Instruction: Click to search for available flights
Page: home
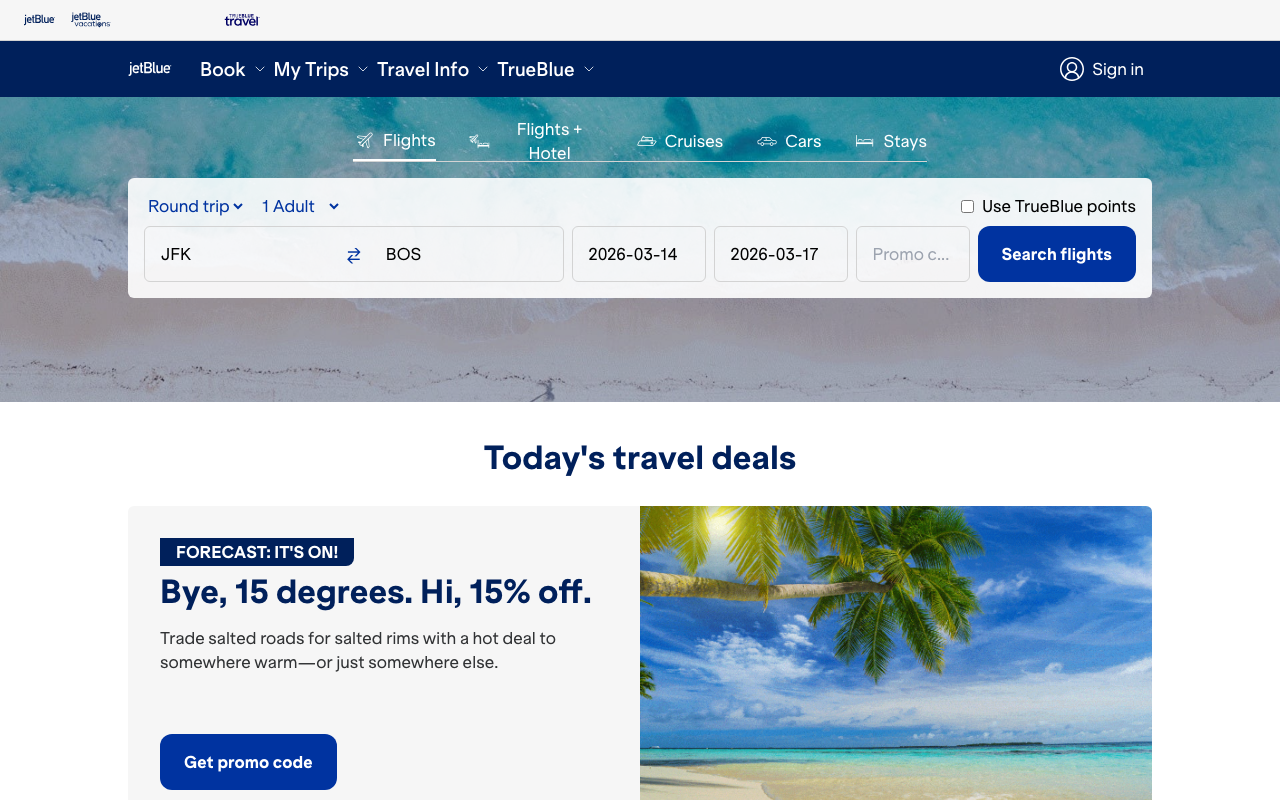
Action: click